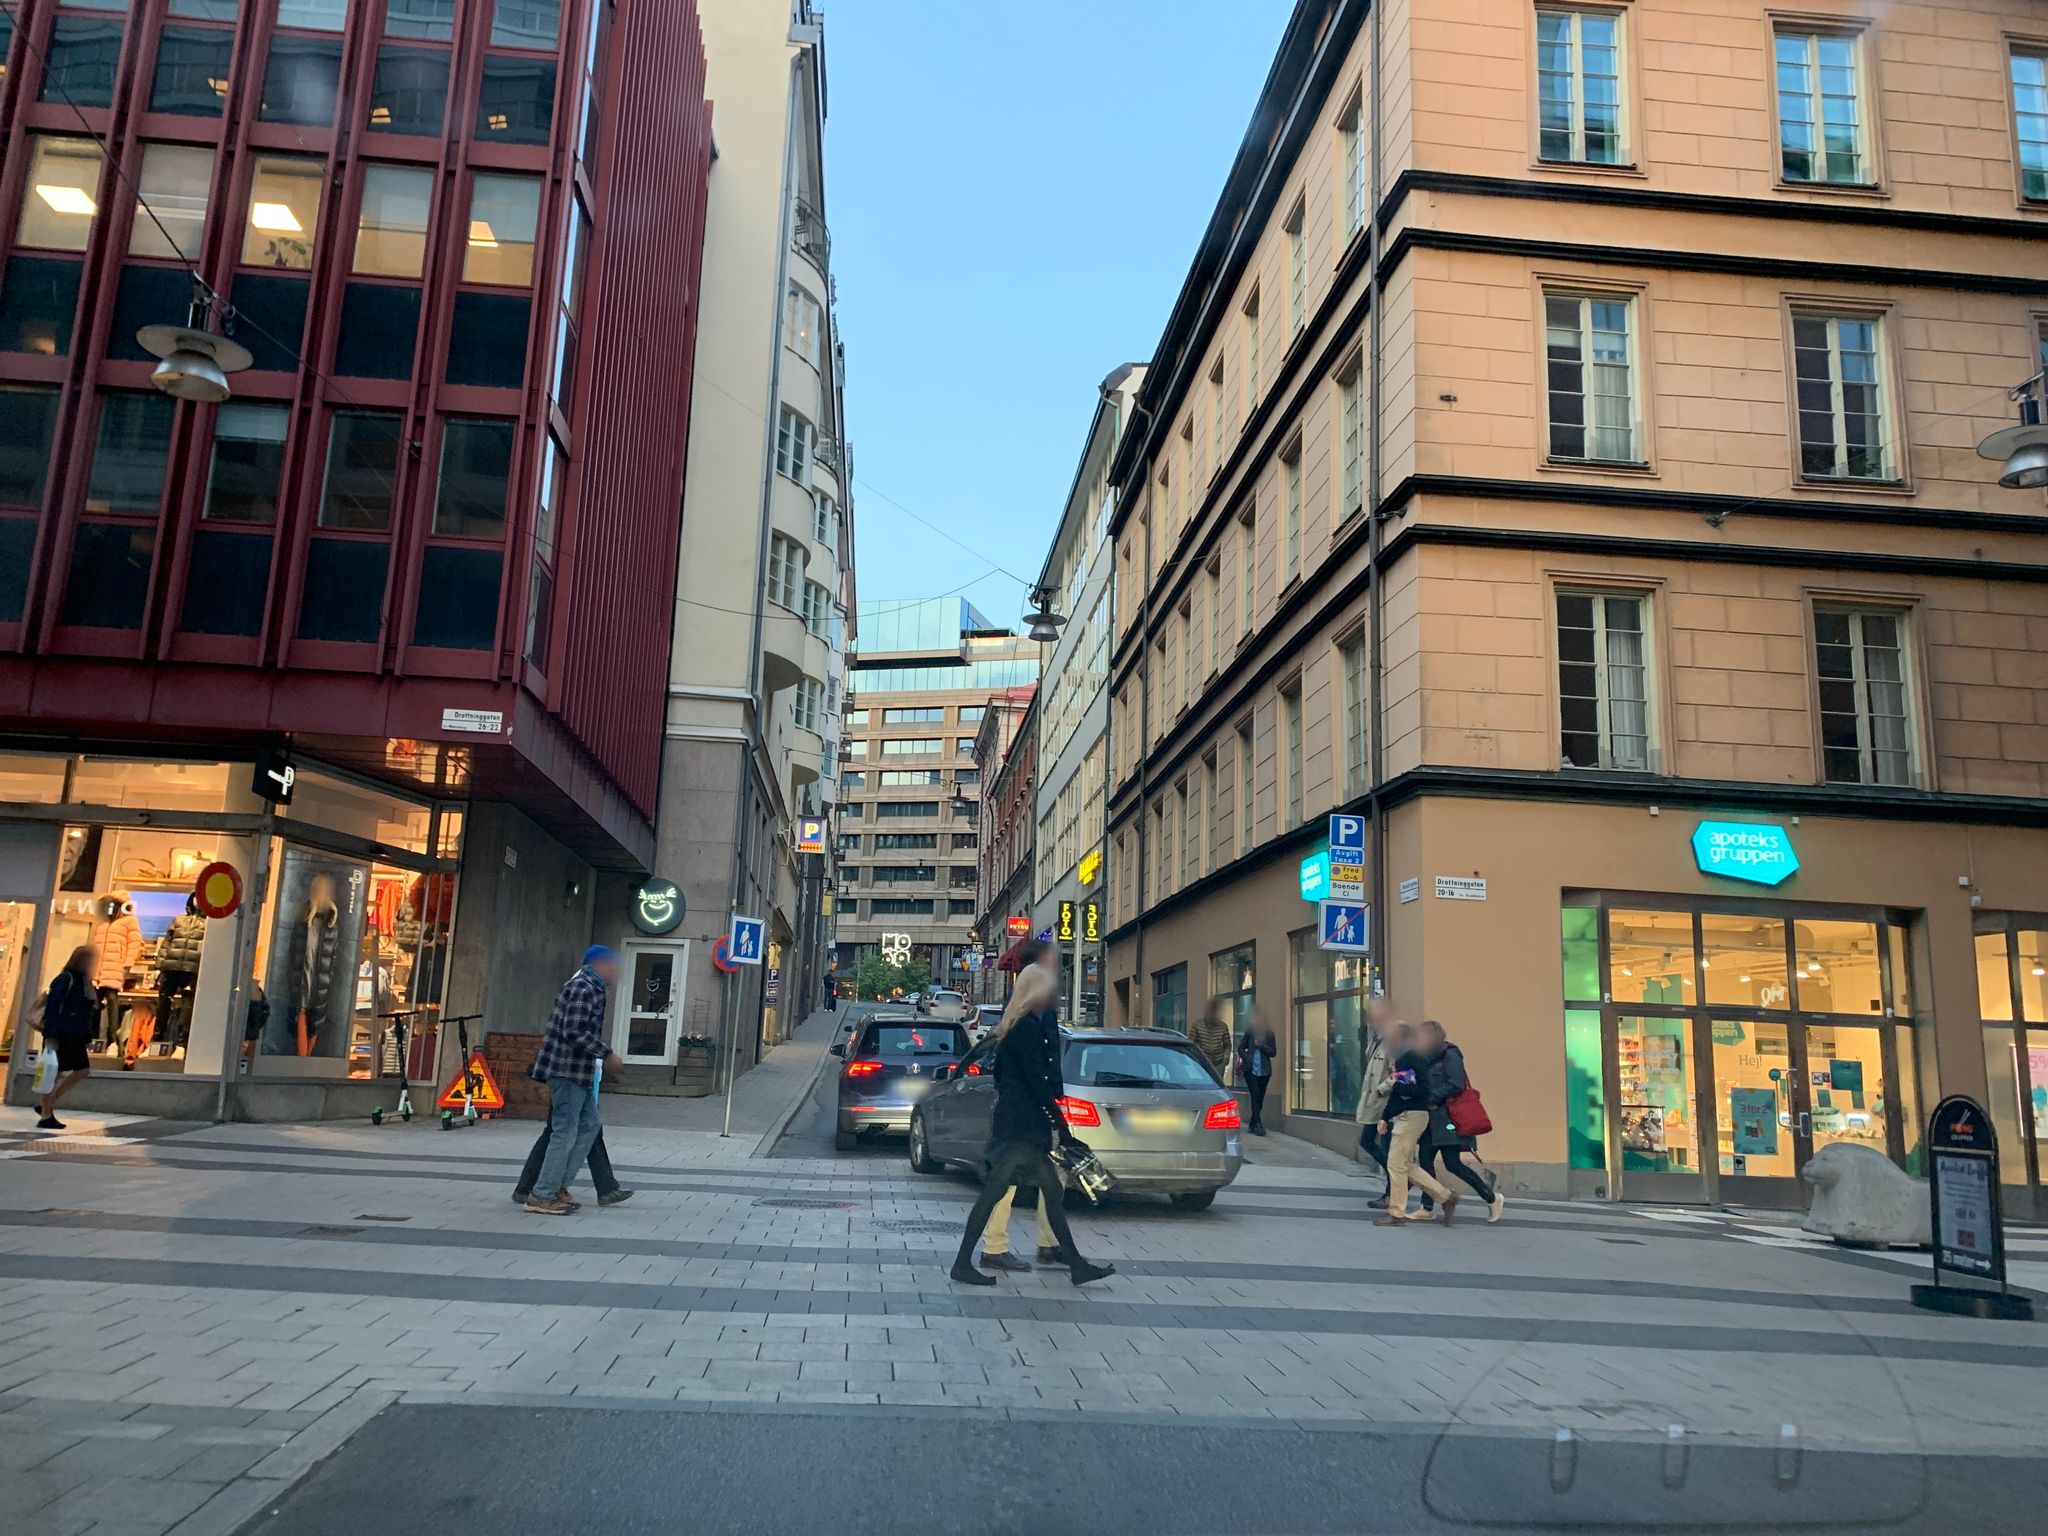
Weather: clear
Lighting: day
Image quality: good
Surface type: walking surface
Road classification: unclassified, pedestrian
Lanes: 1
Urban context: urban centre
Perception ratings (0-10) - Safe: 4.95, Lively: 9.17, Beautiful: 5.57, Boring: 0.8, Depressing: 5.55, Wealthy: 9.36